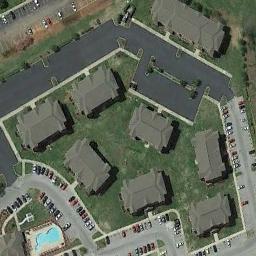
Label: residential